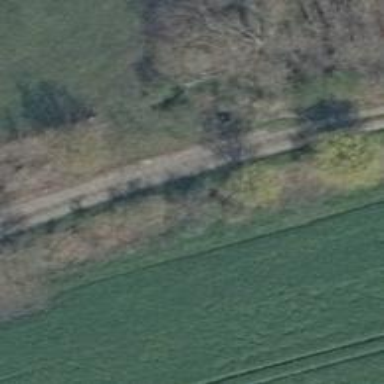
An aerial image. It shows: Track road with concrete surface and grade 1 track type.